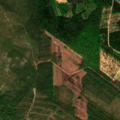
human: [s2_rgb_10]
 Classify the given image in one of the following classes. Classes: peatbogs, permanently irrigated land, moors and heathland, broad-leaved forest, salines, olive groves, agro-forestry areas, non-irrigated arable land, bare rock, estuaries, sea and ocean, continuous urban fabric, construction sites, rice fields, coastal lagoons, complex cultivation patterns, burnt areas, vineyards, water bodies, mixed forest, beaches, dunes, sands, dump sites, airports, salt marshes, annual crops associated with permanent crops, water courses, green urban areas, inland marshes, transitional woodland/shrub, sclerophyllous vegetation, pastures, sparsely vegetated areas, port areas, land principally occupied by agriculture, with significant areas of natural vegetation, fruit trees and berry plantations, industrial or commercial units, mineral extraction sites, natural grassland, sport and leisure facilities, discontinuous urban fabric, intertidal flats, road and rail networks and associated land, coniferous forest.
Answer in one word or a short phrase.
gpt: land principally occupied by agriculture, with significant areas of natural vegetation, coniferous forest, mixed forest, transitional woodland/shrub